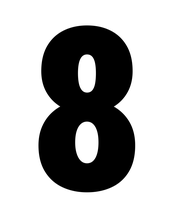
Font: Roboto_Condensed_Black